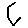
Label: hexagon